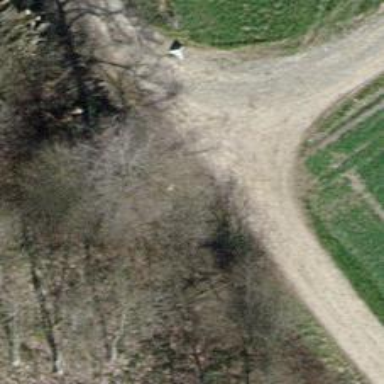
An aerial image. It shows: Well-maintained track road with grade 1 tracktype.